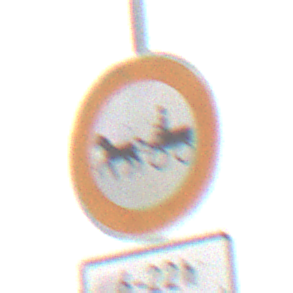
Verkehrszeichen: VerbotGespannfuhrwerke
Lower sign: ZeitangabenMitBeschraenkungAufWochentage4
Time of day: MorningAfternoon
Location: Outdoor (Nature)
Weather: Overcast
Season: NotSpecified
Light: Natural